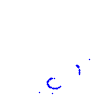
Particle: kaon